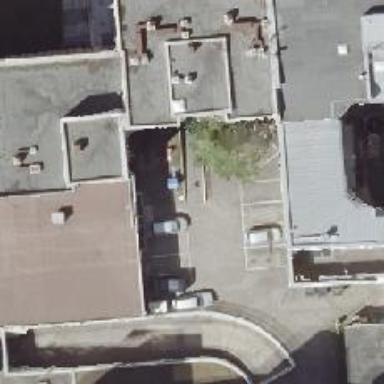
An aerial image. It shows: Parking area with surface.